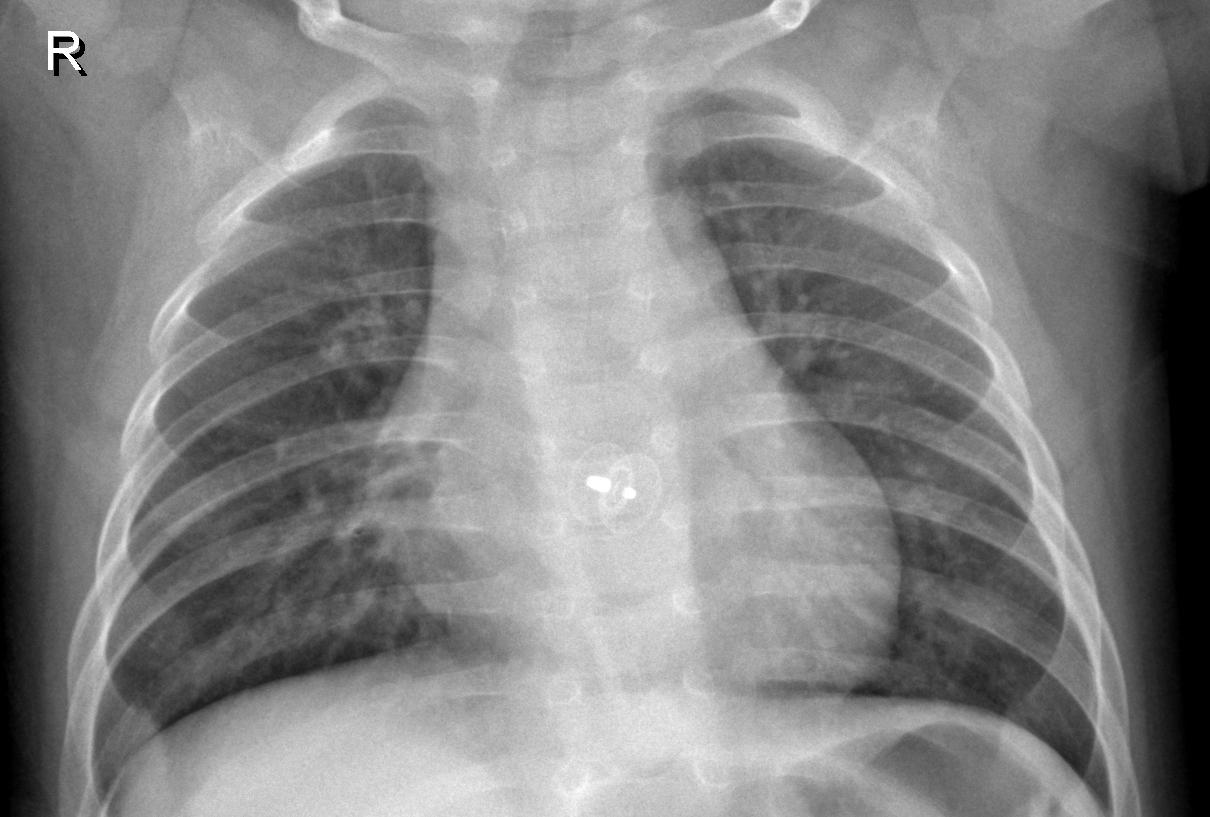
Diagnosis: PNEUMONIA